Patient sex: M
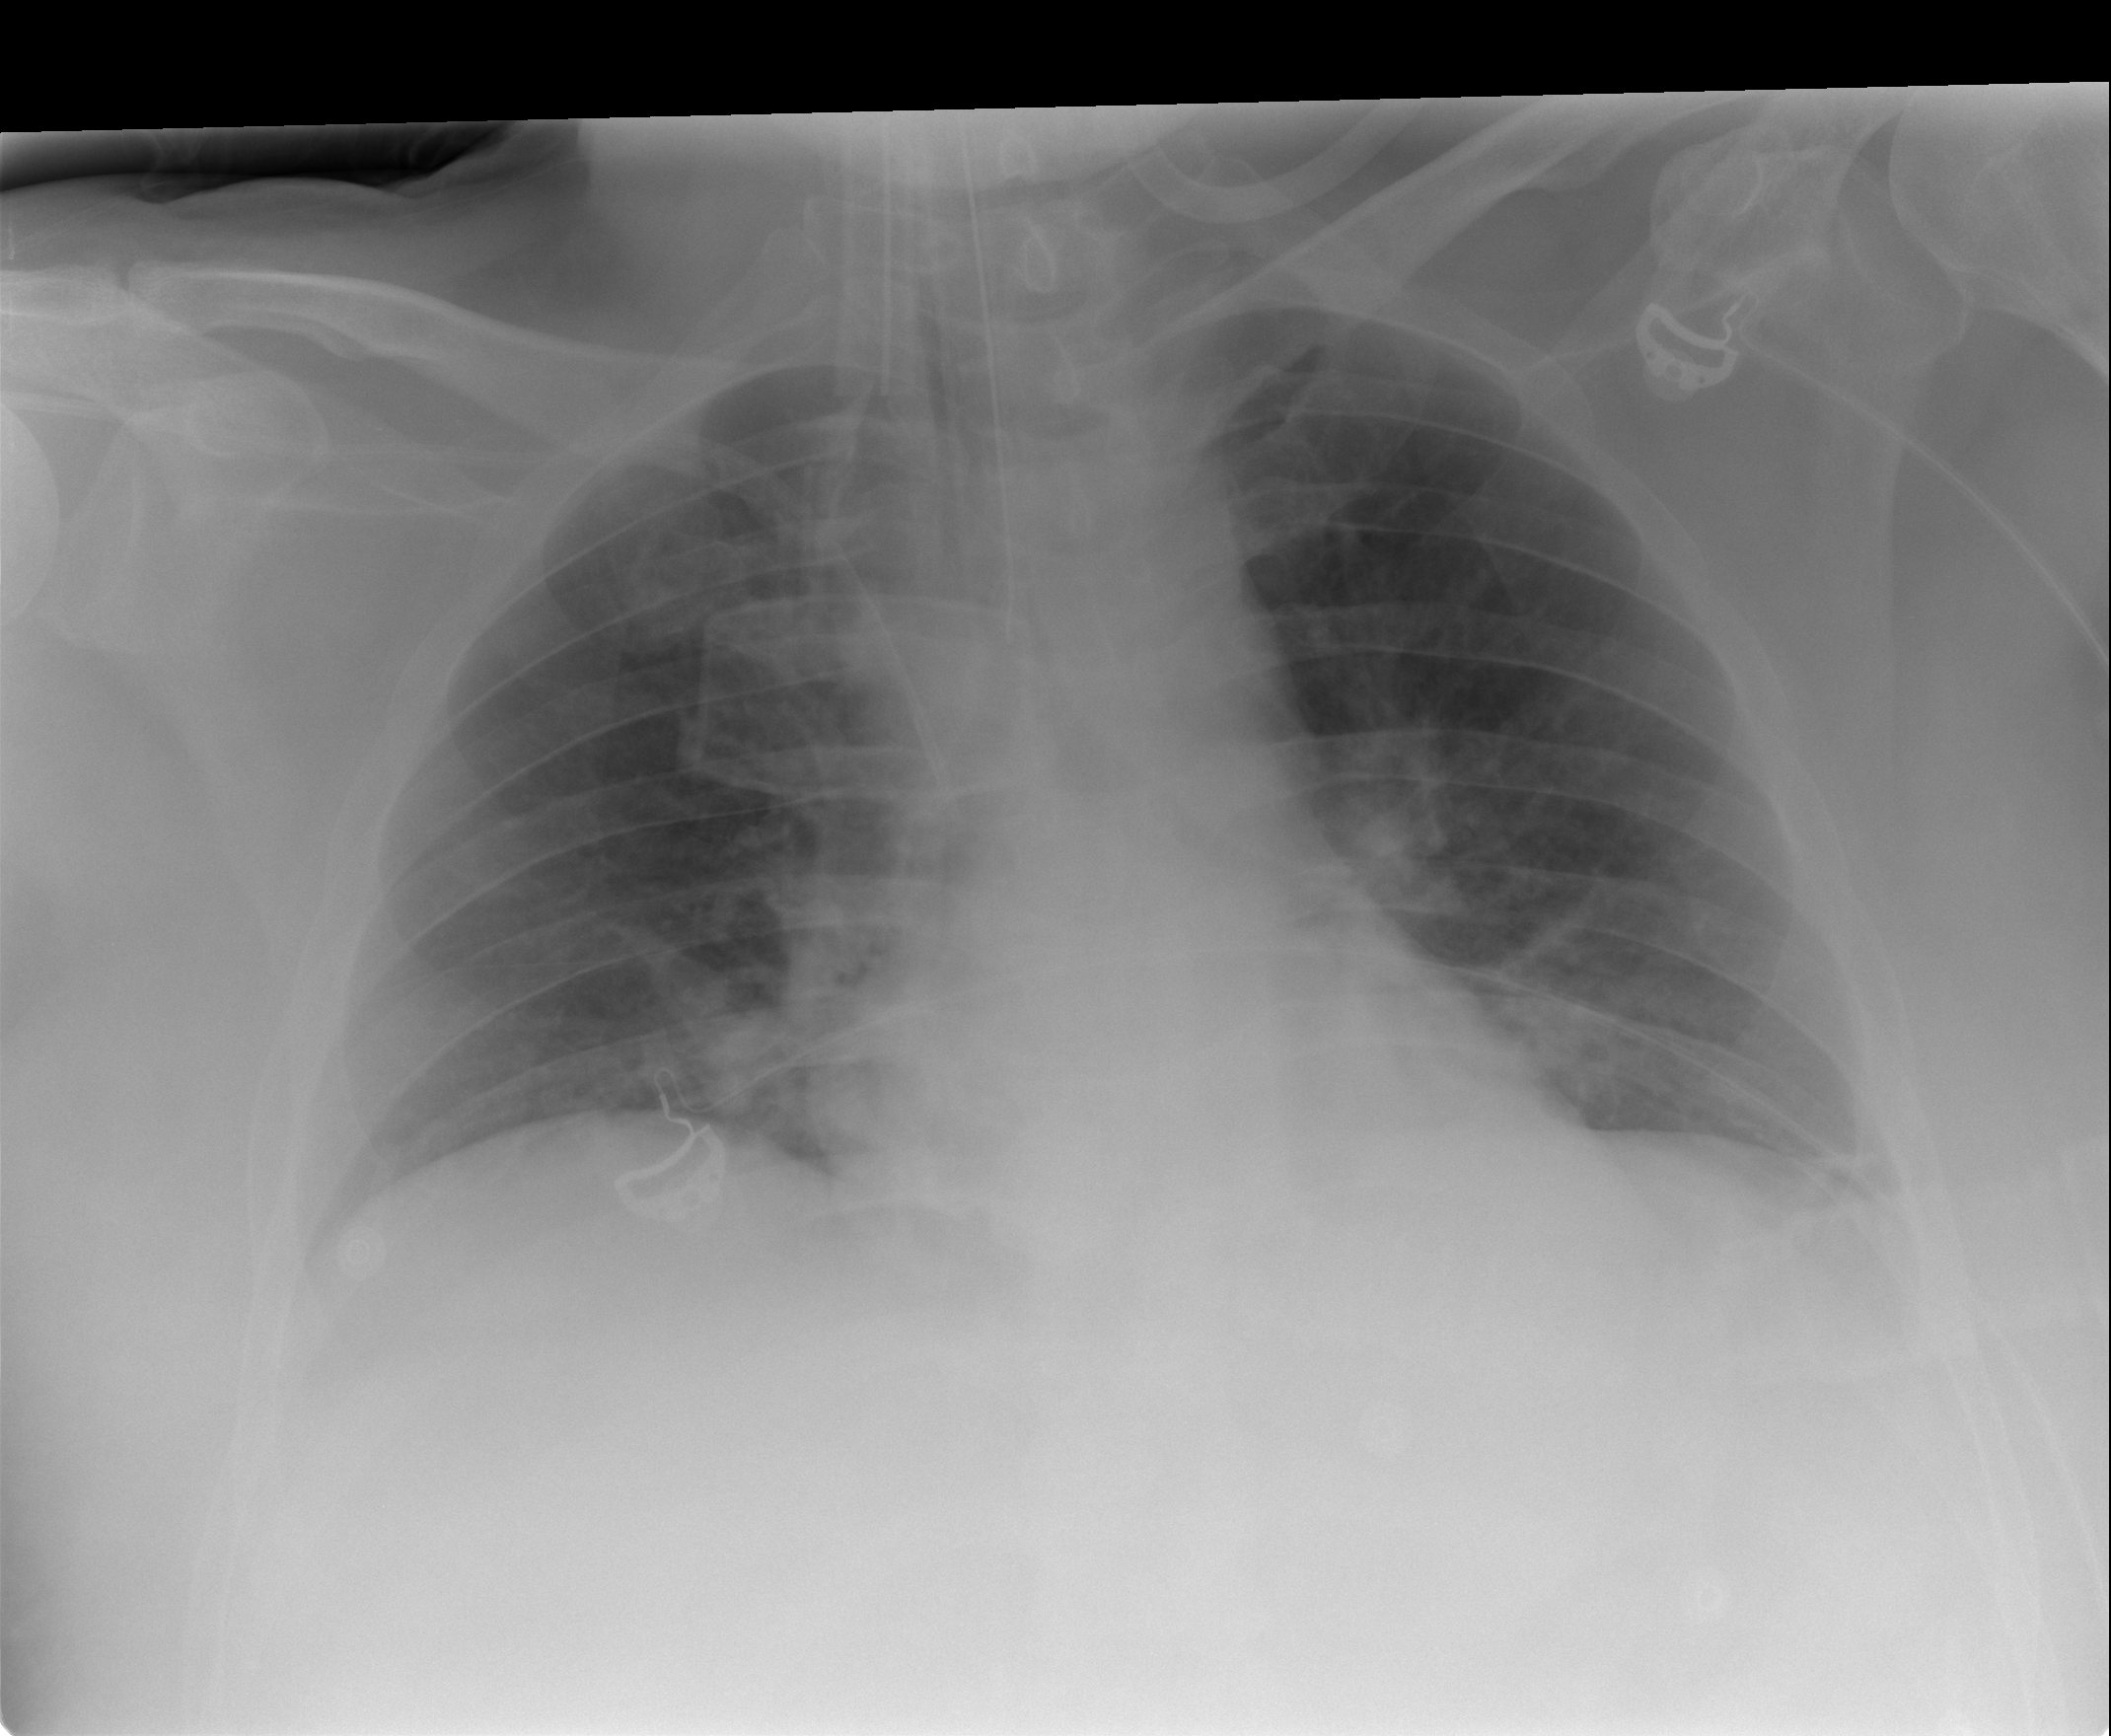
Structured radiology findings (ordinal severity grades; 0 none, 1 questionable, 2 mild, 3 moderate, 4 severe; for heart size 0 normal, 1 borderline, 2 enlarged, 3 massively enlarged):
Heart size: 0
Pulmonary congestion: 1
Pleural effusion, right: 1
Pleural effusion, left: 1
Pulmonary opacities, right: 0
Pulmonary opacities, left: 0
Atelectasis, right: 0
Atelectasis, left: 0